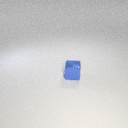
small blue metal cube